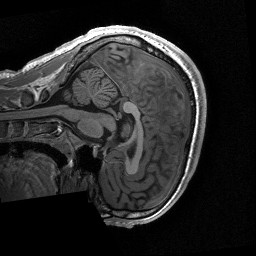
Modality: T1w
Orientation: sagittal
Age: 20
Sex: male
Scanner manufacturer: siemens
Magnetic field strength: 3 T
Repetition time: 2.53 s
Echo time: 0.00219 s